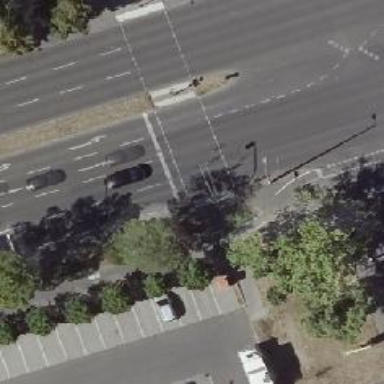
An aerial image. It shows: Road with traffic signals.